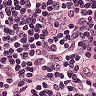
Metastatic tissue present: no